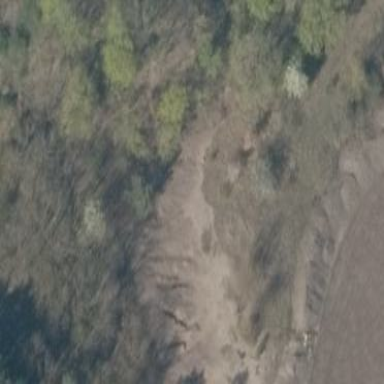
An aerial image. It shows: Sandy area in nature.